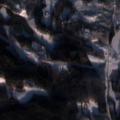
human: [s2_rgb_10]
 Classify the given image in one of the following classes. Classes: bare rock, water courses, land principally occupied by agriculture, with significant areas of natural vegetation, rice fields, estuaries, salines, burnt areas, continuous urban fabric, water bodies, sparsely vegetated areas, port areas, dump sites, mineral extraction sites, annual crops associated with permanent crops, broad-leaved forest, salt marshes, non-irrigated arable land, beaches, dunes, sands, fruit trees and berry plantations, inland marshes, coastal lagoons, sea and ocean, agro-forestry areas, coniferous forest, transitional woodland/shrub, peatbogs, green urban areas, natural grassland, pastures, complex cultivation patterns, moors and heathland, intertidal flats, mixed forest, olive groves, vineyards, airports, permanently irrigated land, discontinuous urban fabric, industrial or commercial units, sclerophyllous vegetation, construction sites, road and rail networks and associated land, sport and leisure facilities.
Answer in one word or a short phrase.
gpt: broad-leaved forest, coniferous forest, mixed forest, transitional woodland/shrub